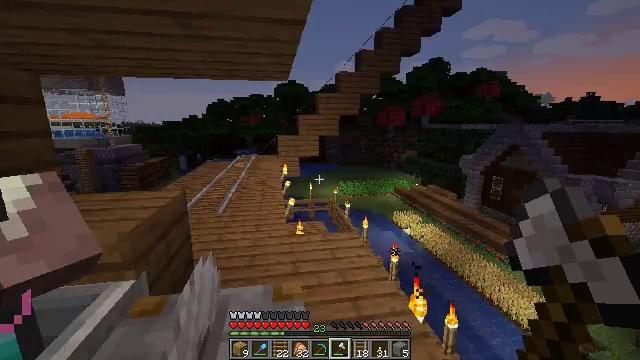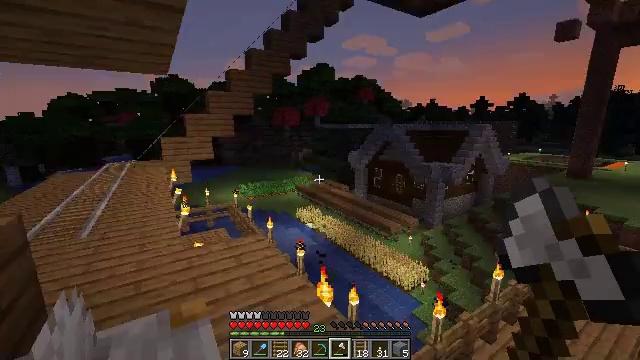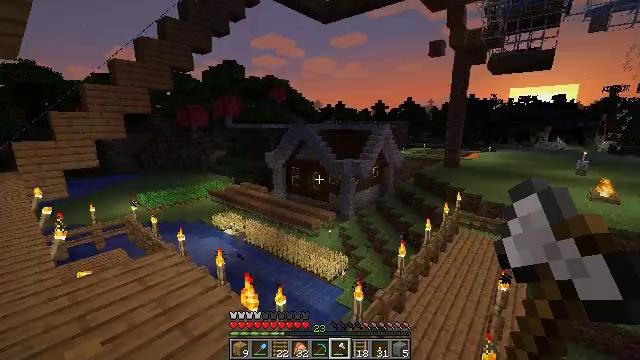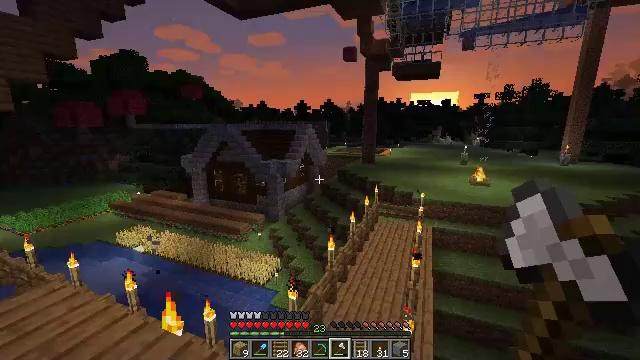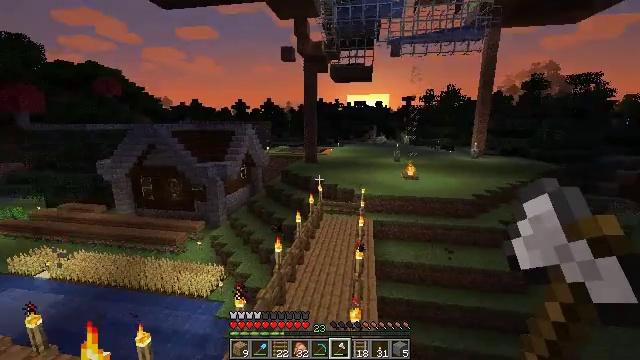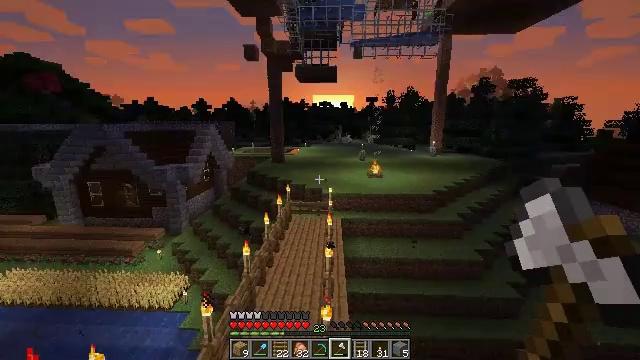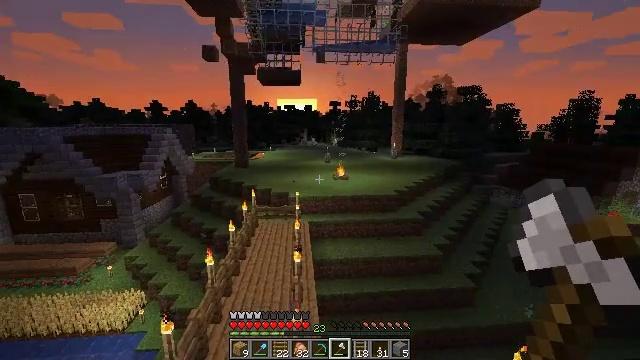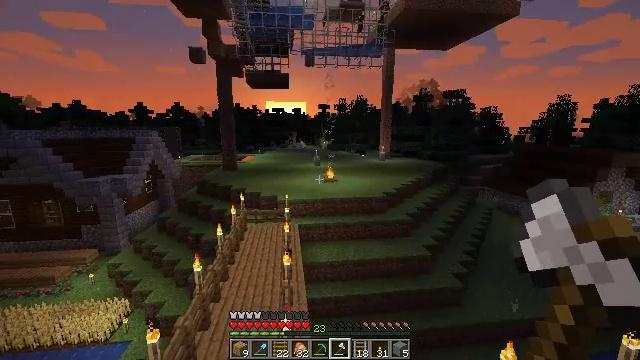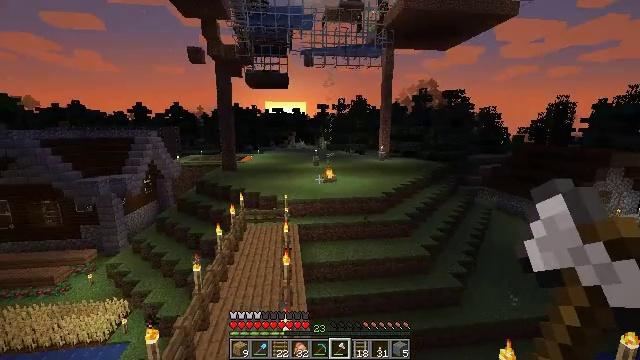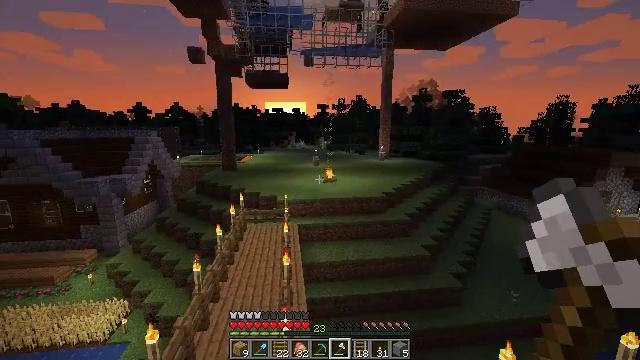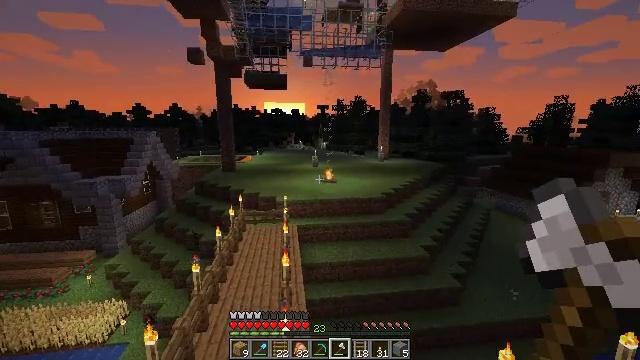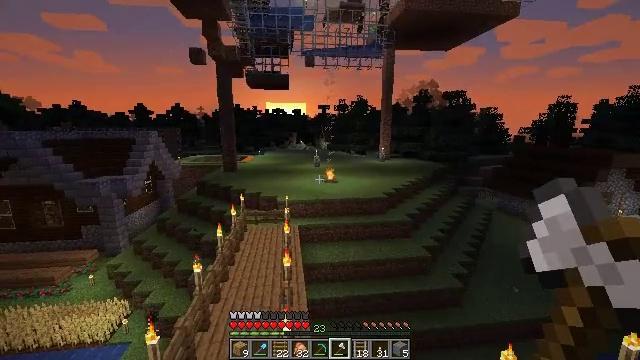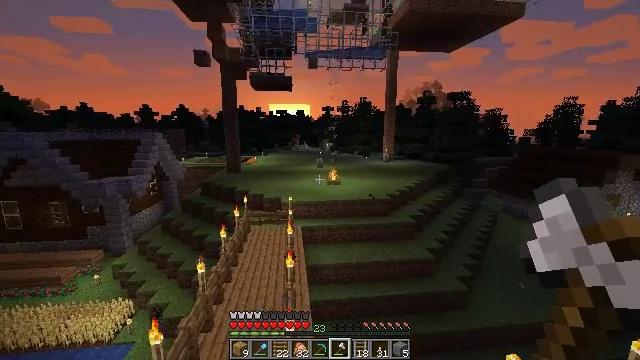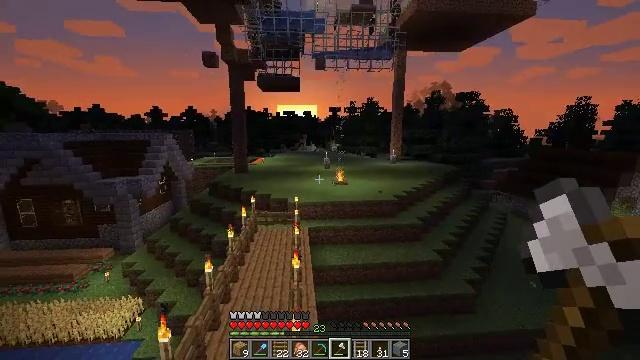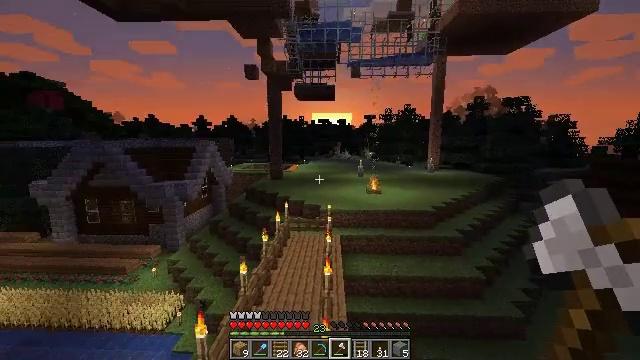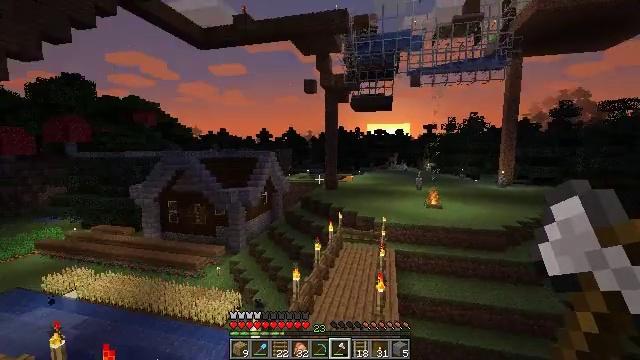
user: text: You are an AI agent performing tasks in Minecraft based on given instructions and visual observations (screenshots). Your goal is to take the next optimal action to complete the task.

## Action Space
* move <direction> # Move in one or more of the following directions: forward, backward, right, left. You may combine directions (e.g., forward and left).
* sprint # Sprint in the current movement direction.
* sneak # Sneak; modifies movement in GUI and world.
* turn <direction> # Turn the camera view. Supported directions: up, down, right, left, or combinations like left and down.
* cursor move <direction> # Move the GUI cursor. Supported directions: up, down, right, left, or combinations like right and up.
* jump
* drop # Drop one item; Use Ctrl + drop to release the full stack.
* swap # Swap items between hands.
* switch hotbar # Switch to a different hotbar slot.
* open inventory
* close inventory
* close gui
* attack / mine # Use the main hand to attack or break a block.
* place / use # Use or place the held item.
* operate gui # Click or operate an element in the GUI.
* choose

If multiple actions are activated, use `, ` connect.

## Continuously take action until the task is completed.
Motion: motion action
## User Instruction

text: Use stone bricks to craft chiseled stone bricks.
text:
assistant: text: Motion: turn right
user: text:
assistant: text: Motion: turn right
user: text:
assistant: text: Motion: turn right
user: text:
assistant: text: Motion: turn right
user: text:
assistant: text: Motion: turn right
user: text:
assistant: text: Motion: turn right
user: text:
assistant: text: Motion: turn right
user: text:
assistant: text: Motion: no_op
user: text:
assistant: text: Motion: no_op
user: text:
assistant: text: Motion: no_op
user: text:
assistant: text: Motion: no_op
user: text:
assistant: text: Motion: no_op
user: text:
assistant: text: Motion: turn left
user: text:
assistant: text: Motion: turn left and up
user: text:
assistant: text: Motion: turn left and up
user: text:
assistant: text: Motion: turn left
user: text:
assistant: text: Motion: turn left
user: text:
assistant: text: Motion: turn left
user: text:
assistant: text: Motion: turn left
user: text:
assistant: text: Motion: turn left
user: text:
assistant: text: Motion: turn left
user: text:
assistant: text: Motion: turn left
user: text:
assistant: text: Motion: turn left
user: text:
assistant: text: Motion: turn left
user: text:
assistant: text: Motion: turn left
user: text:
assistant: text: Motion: turn left
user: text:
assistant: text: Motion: turn left
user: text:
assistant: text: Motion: no_op
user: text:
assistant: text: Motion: no_op
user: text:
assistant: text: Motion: no_op